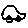
Label: car